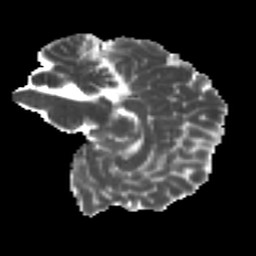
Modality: MD
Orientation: sagittal
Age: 22
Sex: male
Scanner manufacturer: ge
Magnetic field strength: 3 T
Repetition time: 7.8 s
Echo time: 0.0608 s